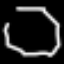
Label: octagon